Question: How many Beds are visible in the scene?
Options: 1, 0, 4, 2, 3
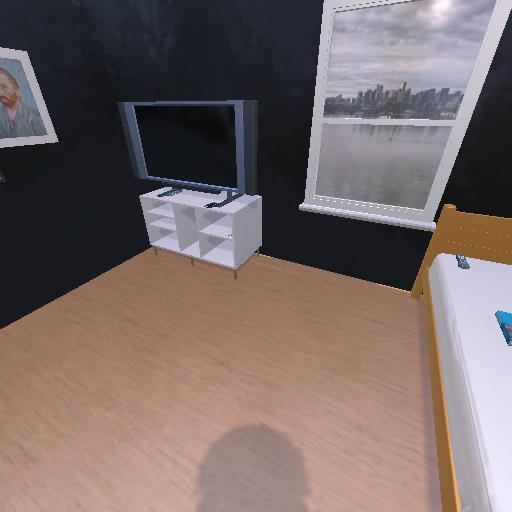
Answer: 1